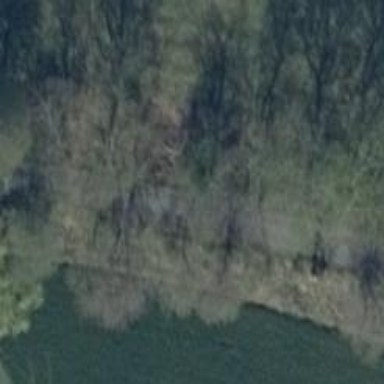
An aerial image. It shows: Row of deciduous broadleaved trees.